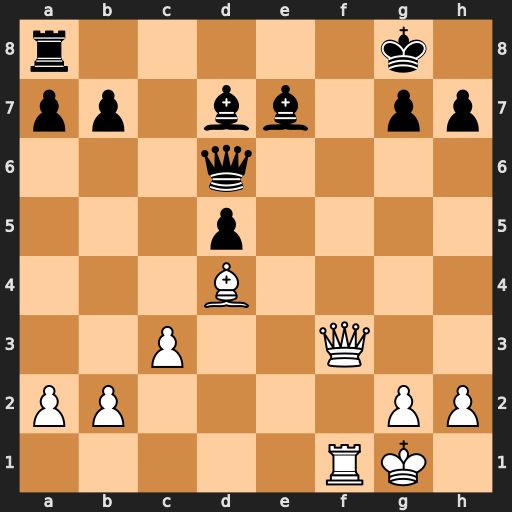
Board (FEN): r5k1/pp1bb1pp/3q4/3p4/3B4/2P2Q2/PP4PP/5RK1
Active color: w
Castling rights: -
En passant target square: -
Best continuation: Qf7+ Kh8 Qxg7#